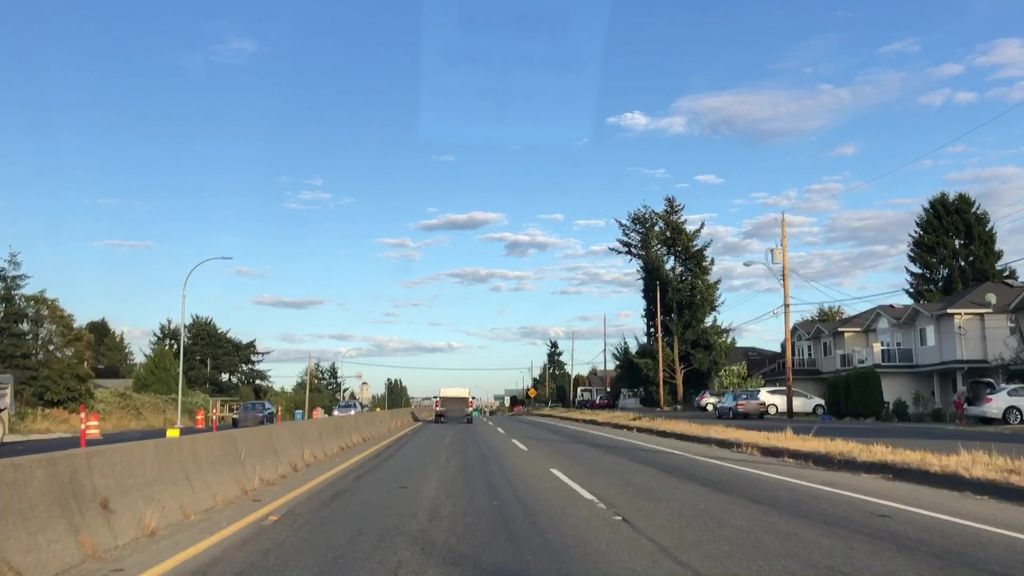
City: victoria